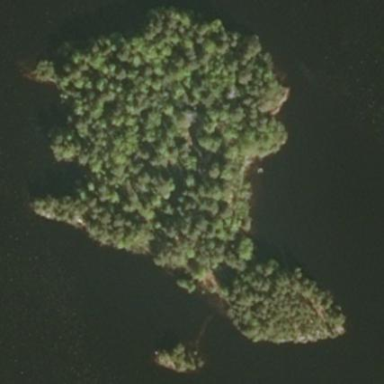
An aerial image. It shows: Image showing island.